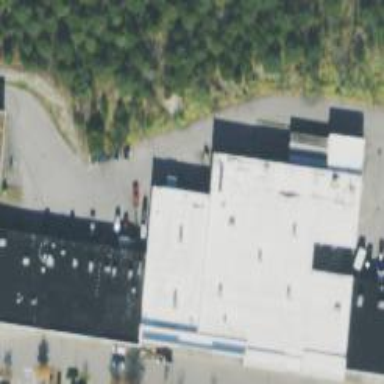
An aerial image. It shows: Retail building.